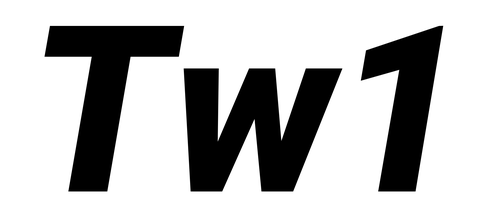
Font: Roboto-Italic_Black_Italic